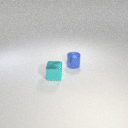
small blue metal cylinder to the right of small cyan metal cube